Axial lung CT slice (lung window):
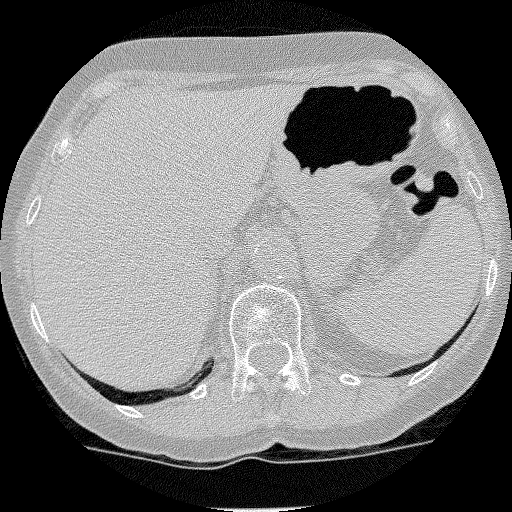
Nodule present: no